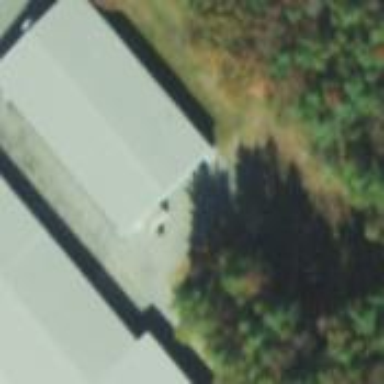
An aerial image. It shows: Commercial building.